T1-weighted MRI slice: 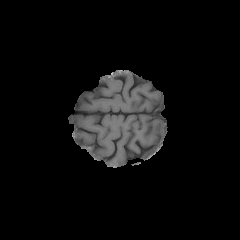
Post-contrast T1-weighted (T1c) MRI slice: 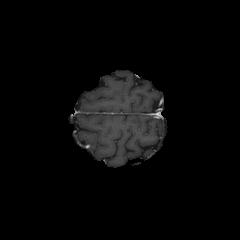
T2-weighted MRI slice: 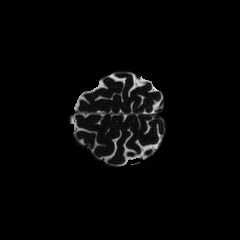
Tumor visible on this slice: no